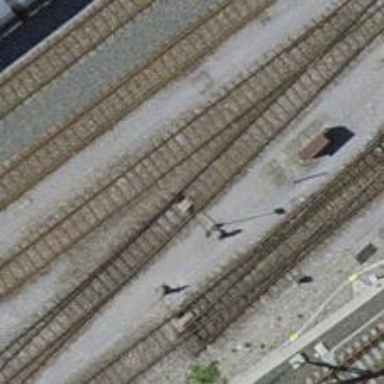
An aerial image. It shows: Railway switch.